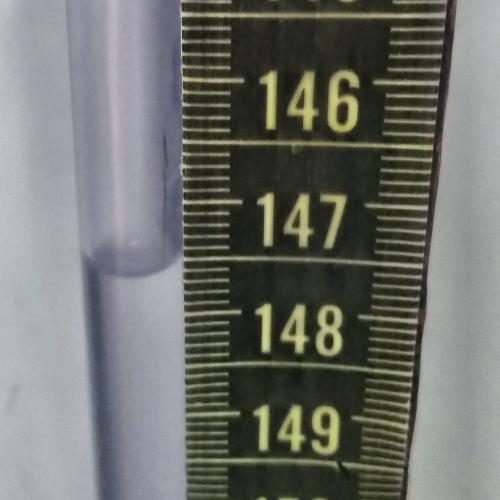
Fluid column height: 147.6 cm